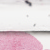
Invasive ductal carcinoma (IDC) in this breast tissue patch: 0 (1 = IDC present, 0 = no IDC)